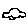
Label: car